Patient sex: M
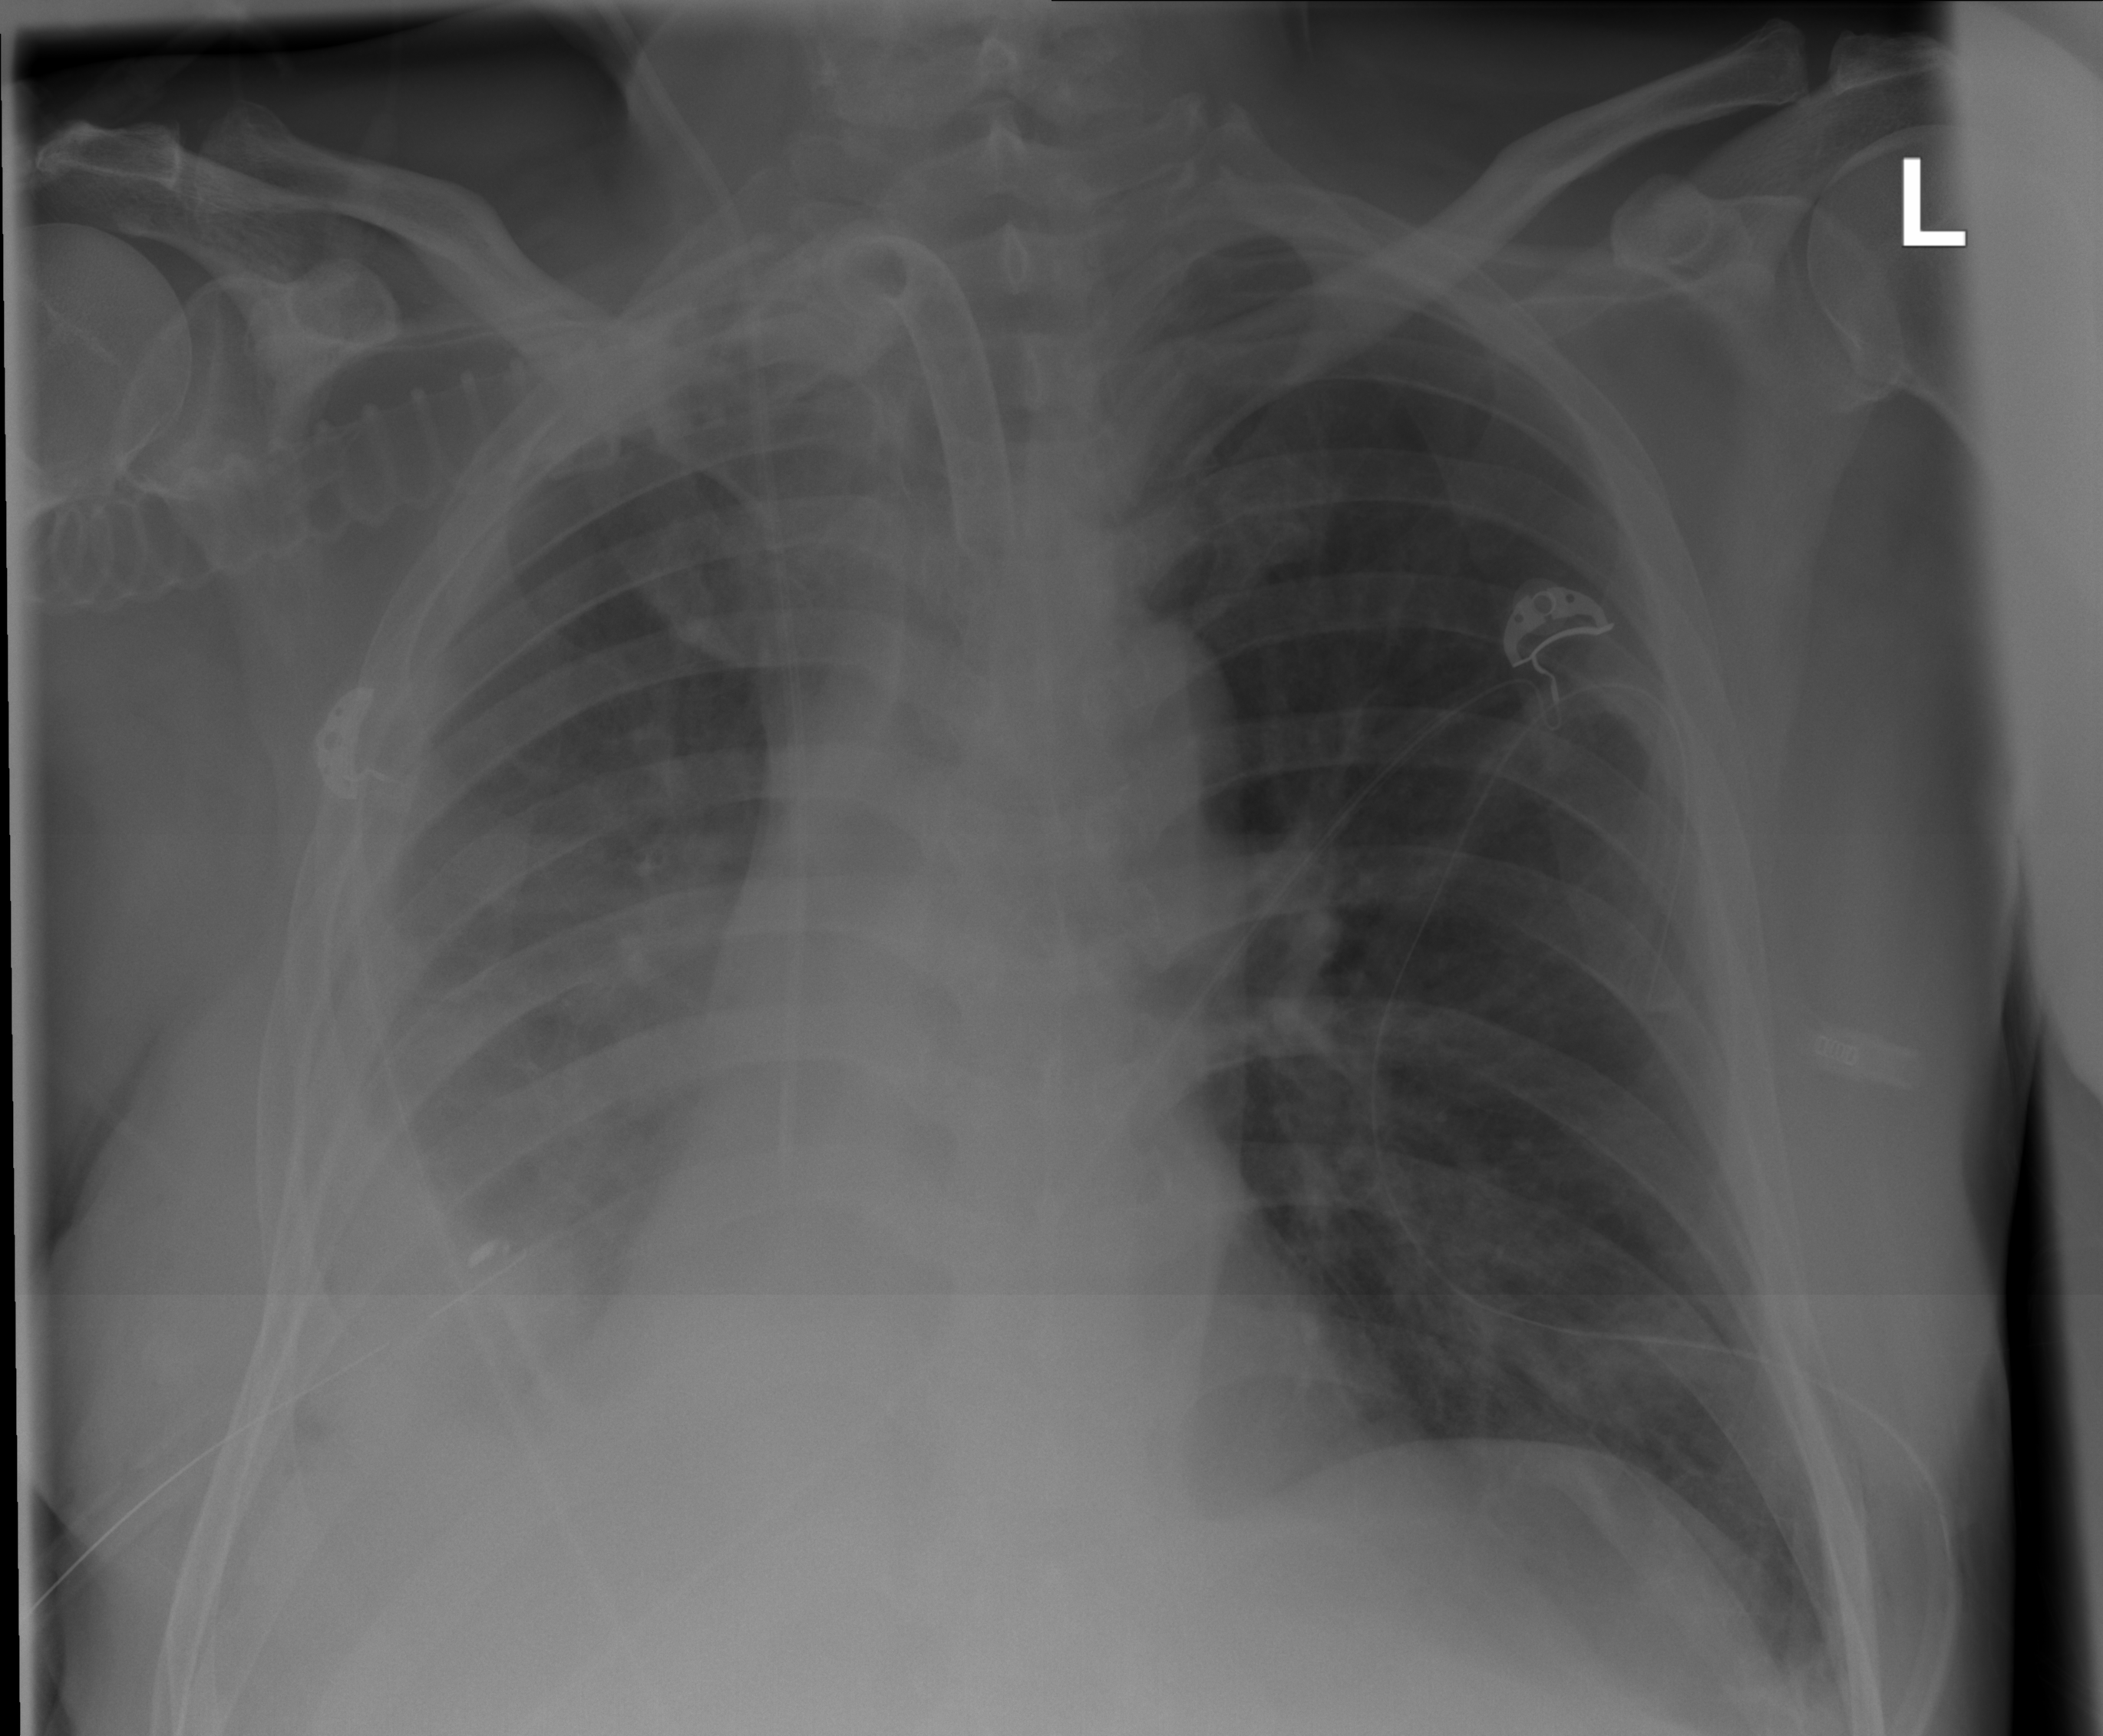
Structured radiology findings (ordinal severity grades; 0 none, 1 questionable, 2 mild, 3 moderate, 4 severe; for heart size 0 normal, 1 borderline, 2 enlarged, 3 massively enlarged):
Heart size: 0
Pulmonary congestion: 0
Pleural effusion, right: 3
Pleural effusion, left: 1
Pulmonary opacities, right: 1
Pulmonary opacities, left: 0
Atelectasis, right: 3
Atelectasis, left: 0